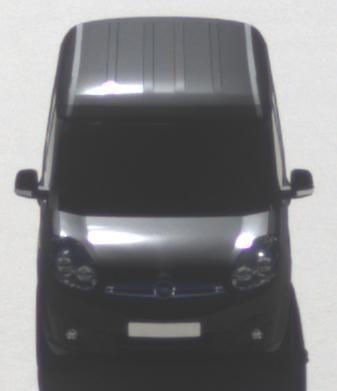
Make: Opel
Model: Combo Combi L1H1 1.4
Detailed model: Combo (D) Combi
Model produced from: 2012/01
Model produced until: 2013/11
Doors: 5
Color: black
Road condition: dry road
Daytime: midday
Contrast: high contrast